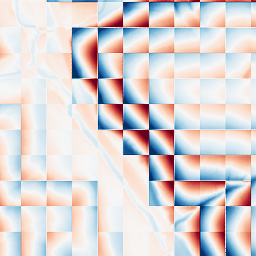
Category: wavelet
Decomposition family: wavelet_biorthogonal
Decomposition parameters: wavelet: bior1.3
level: 5
Upsampling method: regularized
Upsampling parameters: scale: 4
lambda_reg: 0.01
Upsampling scale: 4